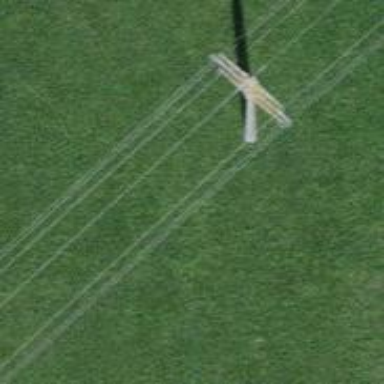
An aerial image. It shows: Power pole.